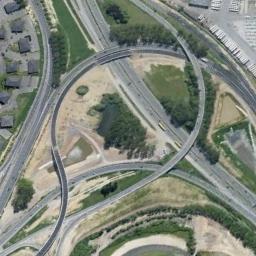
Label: overpass